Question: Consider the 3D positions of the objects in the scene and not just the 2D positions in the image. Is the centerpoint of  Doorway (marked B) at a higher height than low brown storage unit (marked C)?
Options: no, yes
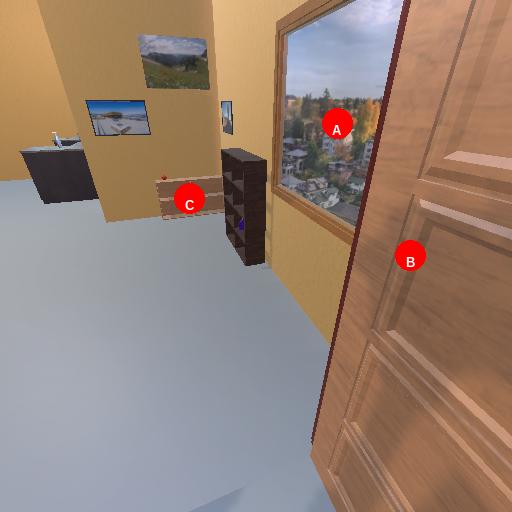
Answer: no